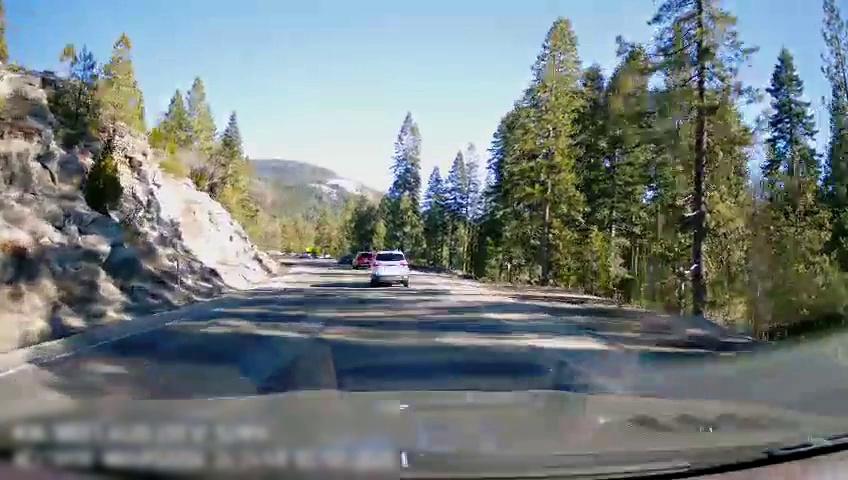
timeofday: Day
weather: Sunny
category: Drivable Space
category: Vehicles | SUV
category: Vehicles | SUV
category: Lanes | Current Lane
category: Lanes | Opposite Lane